【题型】解答题　【知识点】向量　【难度】easy
如图，在 $\triangle ABC$ 中，$\overrightarrow{AM} = \dfrac{1}{2}\overrightarrow{AB}, \overrightarrow{CN} = \dfrac{2}{3}\overrightarrow{CB}$．设 $\overrightarrow{AB} = \vec{a}, \overrightarrow{AC} = \vec{b}$．

(1) 用 $\vec{a}, \vec{b}$ 表示 $\overrightarrow{AN}, \overrightarrow{MN}$；

(2) 若 $P$ 为 $\triangle ABC$ 内部一点，且 $\overrightarrow{BP} = -\dfrac{4}{9}\vec{a} + \dfrac{1}{9}\vec{b}$．求证：$M, P, N$ 三点共线．
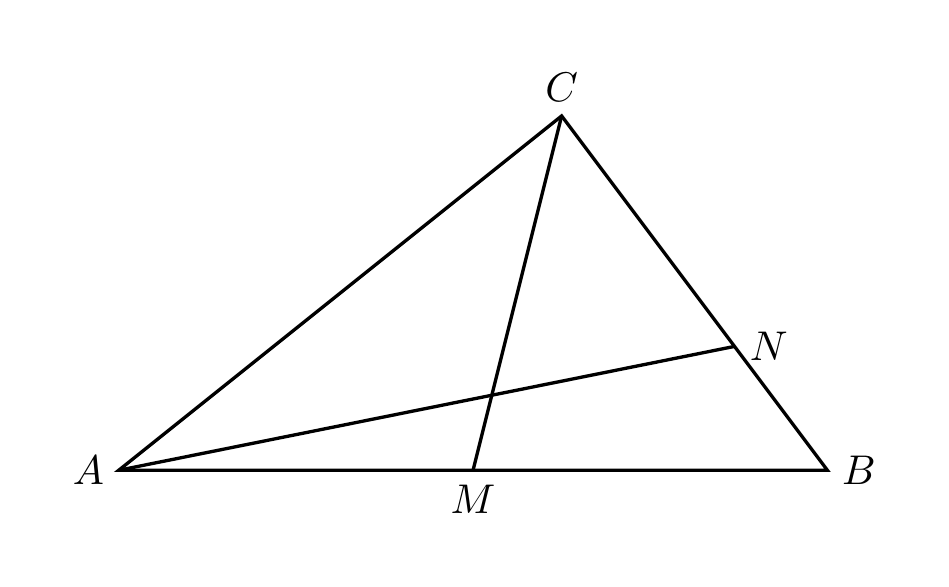
【解答】
【答案】(1) $\overrightarrow{AN} = \dfrac{2}{3}\vec{a} + \dfrac{1}{3}\vec{b}$，$\overrightarrow{MN} = \dfrac{1}{6}\vec{a} + \dfrac{1}{3}\vec{b}$

(2) 证明见解析

【分析】(1) 借助向量加法法则与减法法则计算即可得；

(2) 借助向量线性运算法则可用 $\vec{a}, \vec{b}$ 表示出 $\overrightarrow{MP}$，再利用向量共线定理推导即可得证．

【解析】(1) $\overrightarrow{AN} = \overrightarrow{AB} + \overrightarrow{BN} = \overrightarrow{AB} + \dfrac{1}{3}\overrightarrow{BC} = \overrightarrow{AB} + \dfrac{1}{3}(\overrightarrow{AC} - \overrightarrow{AB}) = \dfrac{2}{3}\overrightarrow{AB} + \dfrac{1}{3}\overrightarrow{AC} = \dfrac{2}{3}\vec{a} + \dfrac{1}{3}\vec{b}$，

$\overrightarrow{MN} = \overrightarrow{AN} - \overrightarrow{AM} = \dfrac{2}{3}\overrightarrow{AB} + \dfrac{1}{3}\overrightarrow{AC} - \dfrac{1}{2}\overrightarrow{AB} = \dfrac{1}{6}\overrightarrow{AB} + \dfrac{1}{3}\overrightarrow{AC} = \dfrac{1}{6}\vec{a} + \dfrac{1}{3}\vec{b}$；

(2) $\overrightarrow{MP} = \overrightarrow{BP} - \overrightarrow{BM} = \overrightarrow{BP} + \dfrac{1}{2}\overrightarrow{AB} = -\dfrac{4}{9}\vec{a} + \dfrac{1}{9}\vec{b} + \dfrac{1}{2}\vec{a} = \dfrac{1}{18}\vec{a} + \dfrac{1}{9}\vec{b}$，

又 $\overrightarrow{MN} = \dfrac{1}{6}\vec{a} + \dfrac{1}{3}\vec{b}$，故 $\overrightarrow{MN} = 3\overrightarrow{MP}$，

故 $M, P, N$ 三点共线．